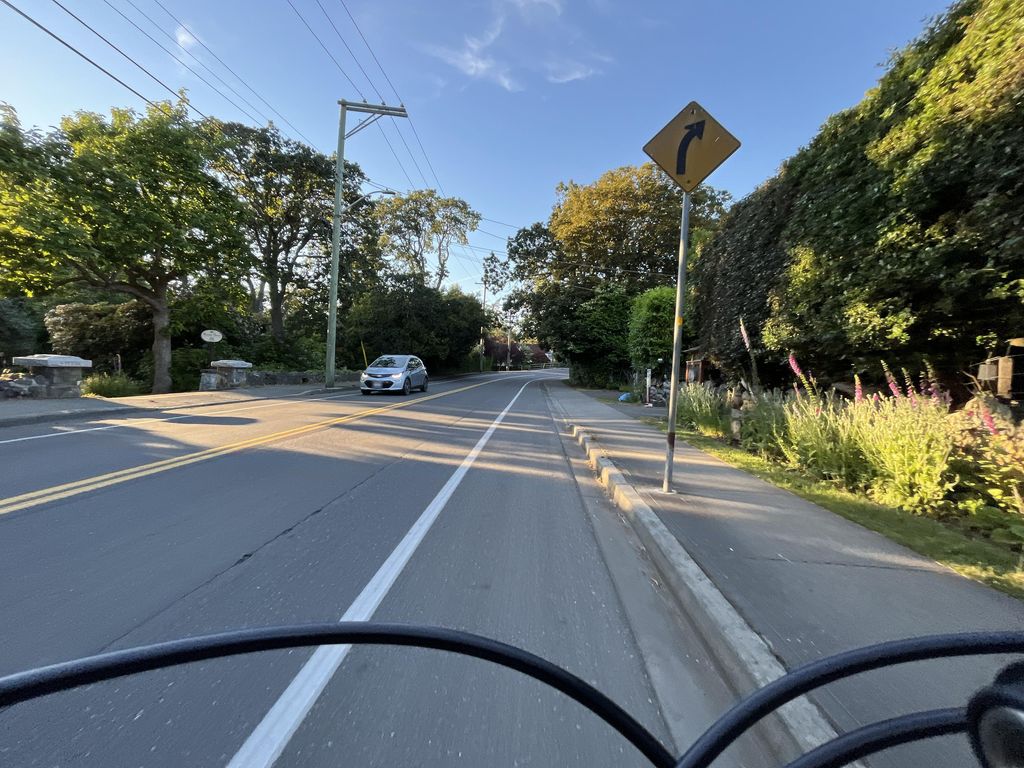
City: victoria